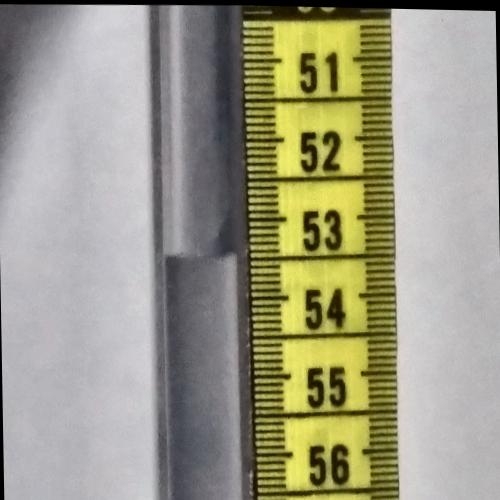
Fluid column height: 53.4 cm